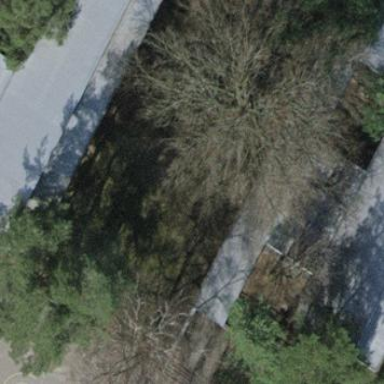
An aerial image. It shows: View of roof of building.